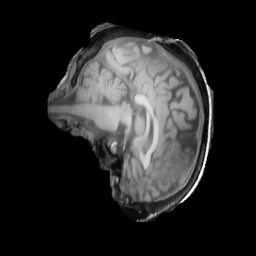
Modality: T1w
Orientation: sagittal
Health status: ill
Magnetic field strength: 3 T